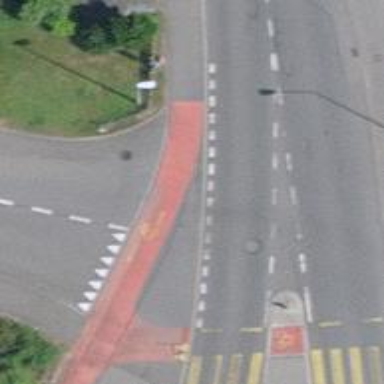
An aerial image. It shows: Marked road crossing featuring surface markings.